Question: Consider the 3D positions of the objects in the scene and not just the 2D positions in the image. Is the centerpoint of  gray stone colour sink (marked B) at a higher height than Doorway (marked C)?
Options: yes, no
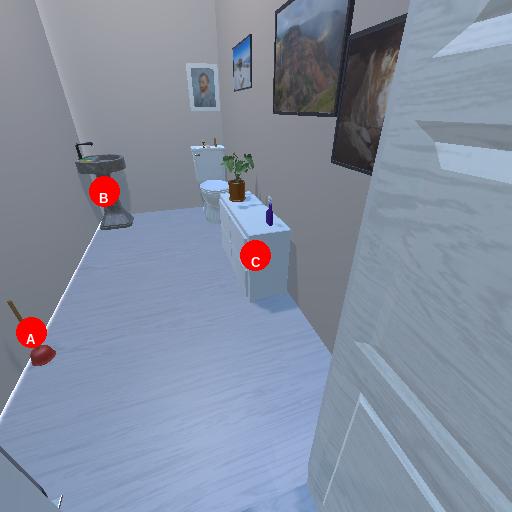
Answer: yes